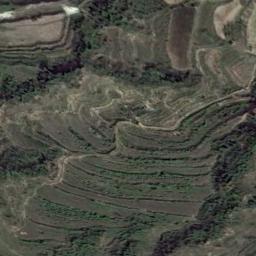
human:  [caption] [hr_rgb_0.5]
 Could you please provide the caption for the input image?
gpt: A large layer of brown and green mixed terraces .

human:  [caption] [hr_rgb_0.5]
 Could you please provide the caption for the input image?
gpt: There are many green plants on the terrace .

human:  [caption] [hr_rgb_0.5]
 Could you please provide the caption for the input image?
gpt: The bare and green terrace is next to some trees .

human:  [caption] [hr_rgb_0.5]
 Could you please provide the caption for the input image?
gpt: There are two houses with orange roofs by the terraces .

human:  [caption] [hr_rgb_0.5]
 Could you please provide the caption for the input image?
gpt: There are green meadows beside the terraces .